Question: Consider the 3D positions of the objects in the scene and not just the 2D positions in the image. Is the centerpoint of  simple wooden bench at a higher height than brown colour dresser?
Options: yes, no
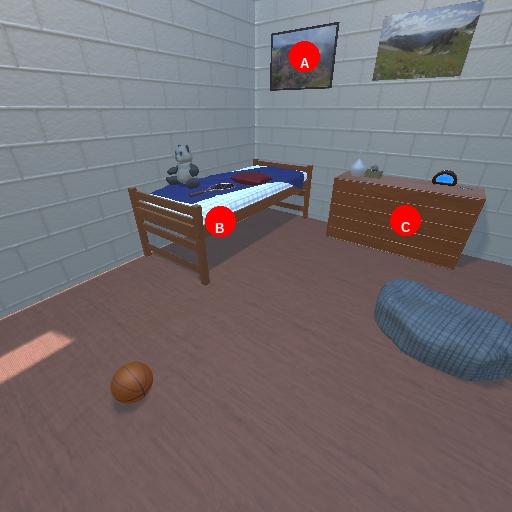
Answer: yes